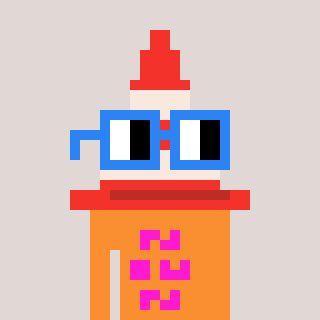
a pixel art character with square blue glasses, a cone-shaped head and a orange-colored body on a warm background